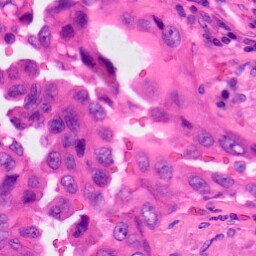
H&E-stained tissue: Lung